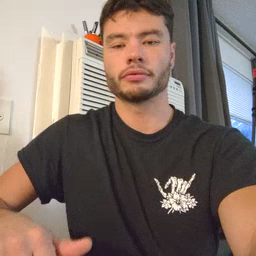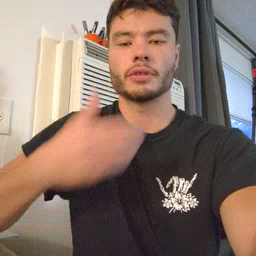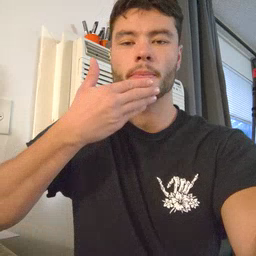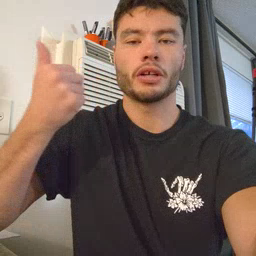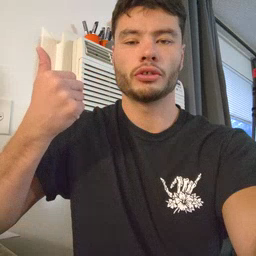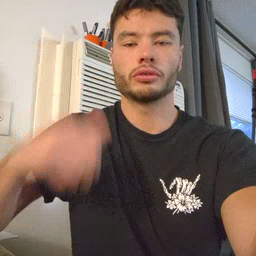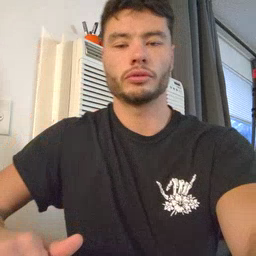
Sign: better